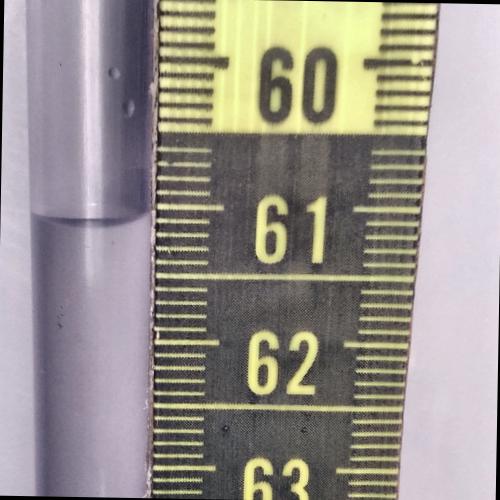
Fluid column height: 61.1 cm